Aerial crown-view tile of a tropical tree (Barro Colorado Island, Panama), acquired 20240813:
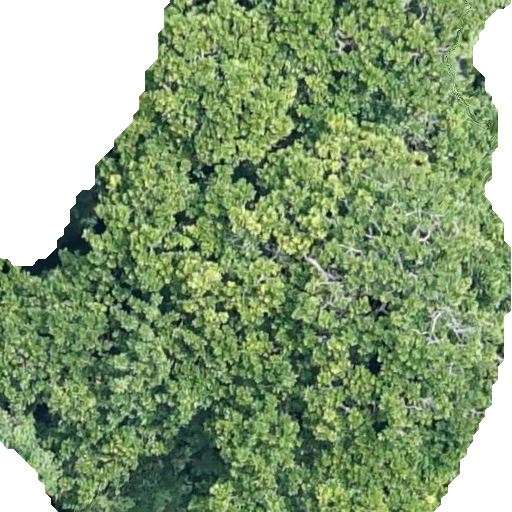
Species: Anacardium excelsum
GBIF accepted scientific name: Anacardium excelsum
Crown area: 443.509 m²